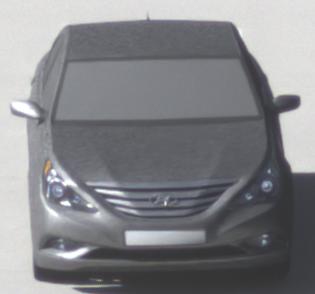
Make: Hyundai
Model: Sonata
Detailed model: Gen. 6 YF
Model produced from: 2009
Model produced until: 2016
Doors: 4
Color: gray
Road condition: dry road
Daytime: morning or afternoon
Contrast: medium contrast